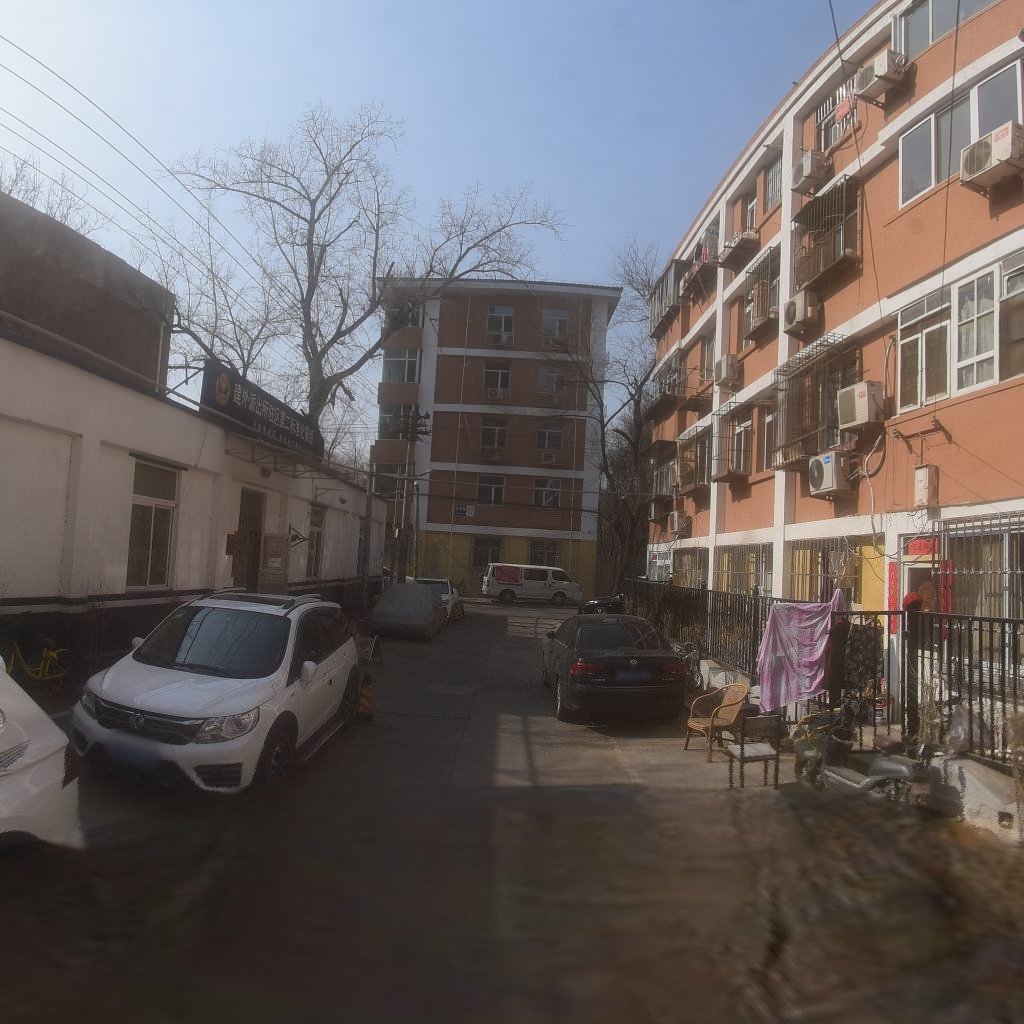
Region: Chaoyang
Road damage annotations: transverse crack, longitudinal crack